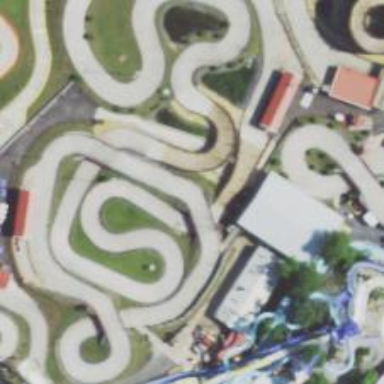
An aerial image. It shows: Karting raceway.